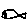
Label: fish